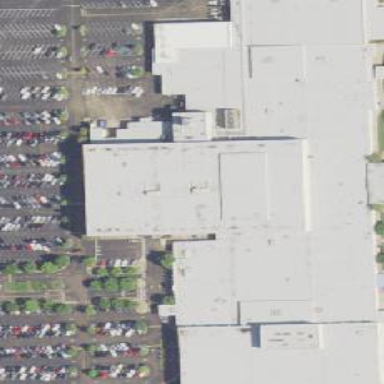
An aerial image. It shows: Mall building.